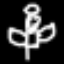
Label: angel